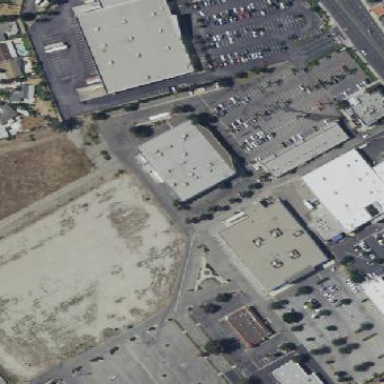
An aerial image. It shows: Retail area.